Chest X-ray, AP view. Patient: 45 years old, sex F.
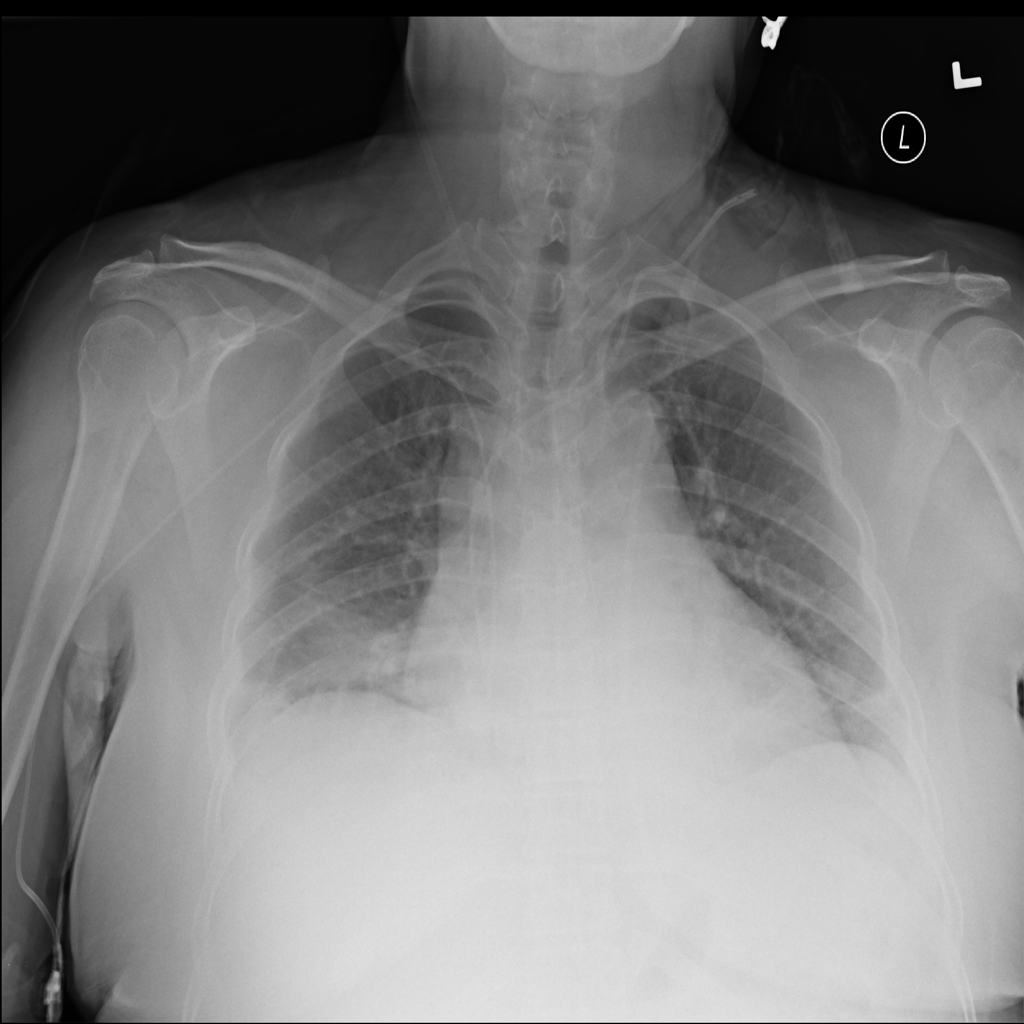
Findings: Atelectasis, Infiltration